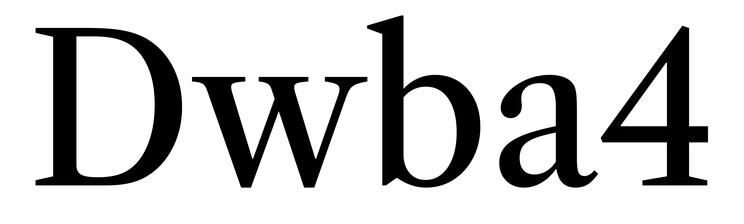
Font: LibreCaslonText_Regular